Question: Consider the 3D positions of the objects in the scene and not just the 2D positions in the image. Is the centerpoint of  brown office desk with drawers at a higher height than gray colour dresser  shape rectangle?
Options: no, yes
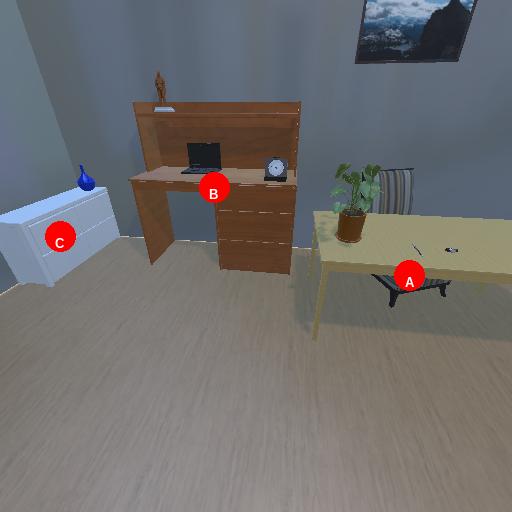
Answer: no